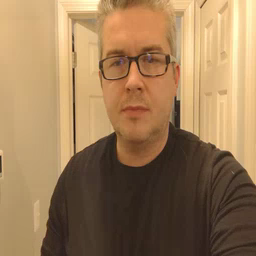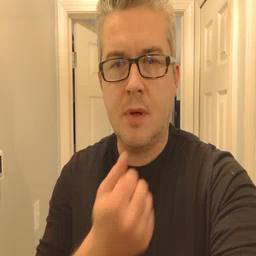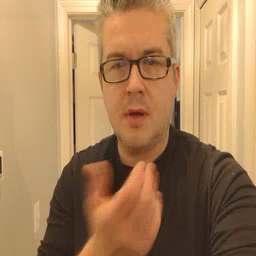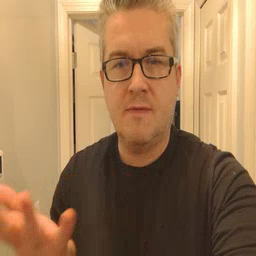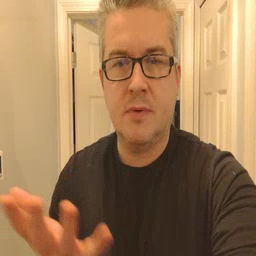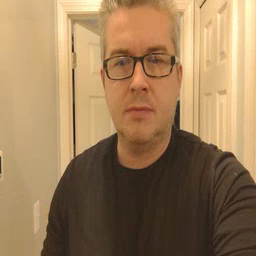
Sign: every